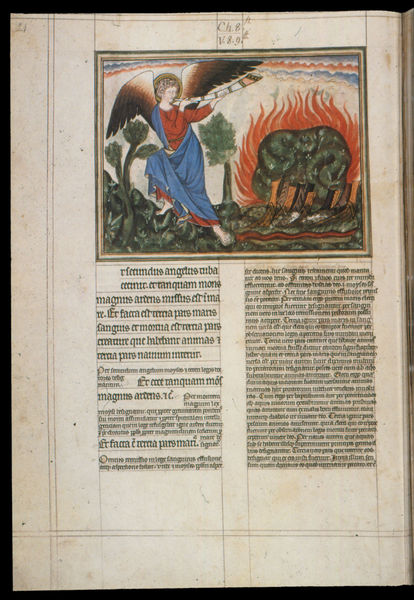
Titel: Douce Apokalypse (Apokalypse in französischer und lateinischer Prosa mit französischen und lateinischen Glossen)
Institution: Oxford, Bodleian Library
Schlagwörter: baum, blau, feuer, flügel, himmel, bäume, grün, braun, kleid, rot, hochformat, bibel, rahmen, bild, horn, busch, gewand, mantel, blatt, pflanze, pflanzen, wald, engel, schiff, schrift, wellen, farbe, spalten, brand, inschrift, blut, buch, seite, illustration, text, quer, schlange, buchseite, mittelalter, posaune, handschrift, spalte, dornbusch, dornschusch, soalte